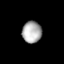
Tissue: lung
Cell type: Epithelial cells
Senescence score: 0.1289
Nuclear area (px): 414
Mean DAPI intensity: 171.394